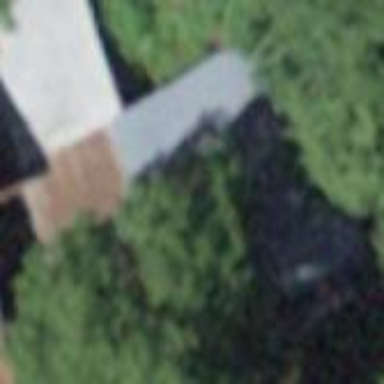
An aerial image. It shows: Shed building.